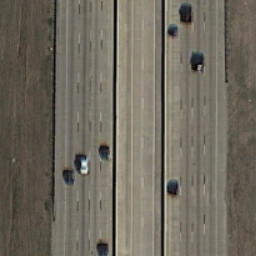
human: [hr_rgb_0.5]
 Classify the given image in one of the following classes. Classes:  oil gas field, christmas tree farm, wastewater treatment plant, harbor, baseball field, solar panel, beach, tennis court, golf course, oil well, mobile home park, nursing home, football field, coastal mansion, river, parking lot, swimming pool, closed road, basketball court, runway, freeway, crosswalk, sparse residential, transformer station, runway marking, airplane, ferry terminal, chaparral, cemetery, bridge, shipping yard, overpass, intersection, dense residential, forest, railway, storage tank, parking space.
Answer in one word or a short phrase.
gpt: freeway